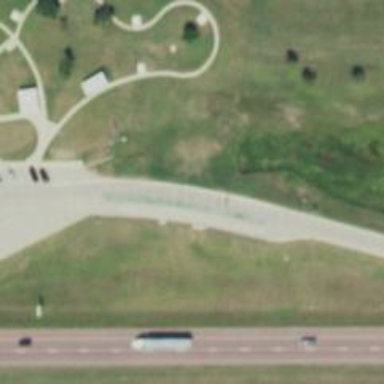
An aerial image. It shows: Rest area on the road.